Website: ulta-beauty
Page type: address-validator
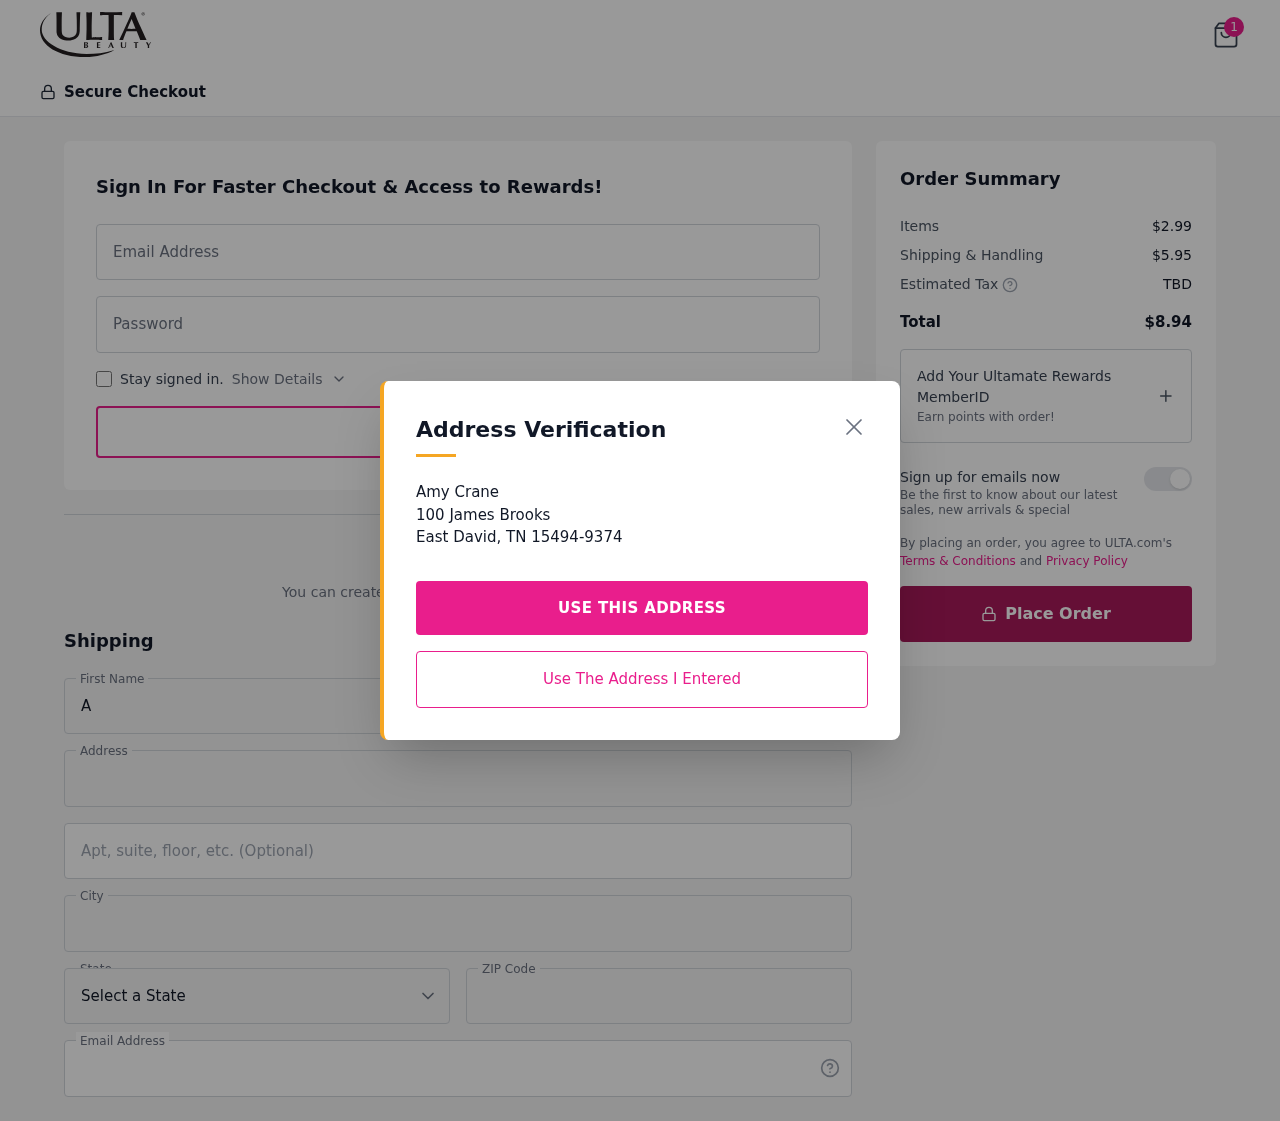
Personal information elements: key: PII_CITY
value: East David
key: PII_EMAIL
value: amy_crane@hotmail.com
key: PII_FIRSTNAME
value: Amy
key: PII_LASTNAME
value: Crane
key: PII_POSTCODE
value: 15494
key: PII_STATE_ABBR
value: TN
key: PII_STREET
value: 100 James Brooks
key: PII_STREET2
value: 100 James Brooks
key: PII_FULLNAME2
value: Amy Crane
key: PII_CITY2
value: East David
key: PII_STATE_ABBR2
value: TN
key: PII_POSTCODE_FULL
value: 15494
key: PII_POSTCODE_EXT
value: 9374
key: PII_POSTCODE_NUMERIC
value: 15494
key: PII_POSTCODE_EXT_NUMERIC
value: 9374
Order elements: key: ORDER_NUM_ITEMS
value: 1
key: ORDER_SUBTOTAL
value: $2.99
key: ORDER_SHIPPING_COST
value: $5.95
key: ORDER_TOTAL
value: $8.94